Question: # update
I have made this table: I have 2 array's UGentArray and InternshipsArray. How can I set these in my table? instead of "Row column 1 data" and "Row column 2 data". My question is: I want the values from UgentArray and InternshipArray as 2 columns under Each title UGentID and Internships
'''
enter code here// Make table and display on screen.
$tbl_header = array();
$tbl_header[] = array("data" => "UGentID");
$tbl_header[] = array("data" => "Internships");
$tbl_row = array();
foreach($studentUGentID as $key => $value) {
for($i = 0; $i<count($value); $i++) {
$tbl_row[] = $value[$i]['value'];
}
}
$tbl_row[] = "Row column 2 data";
$tbl_rows = array();
$tbl_rows[] = $tbl_row;
$html = theme_table($tbl_header,$tbl_rows);
return $html;![enter image description here][1]
'''

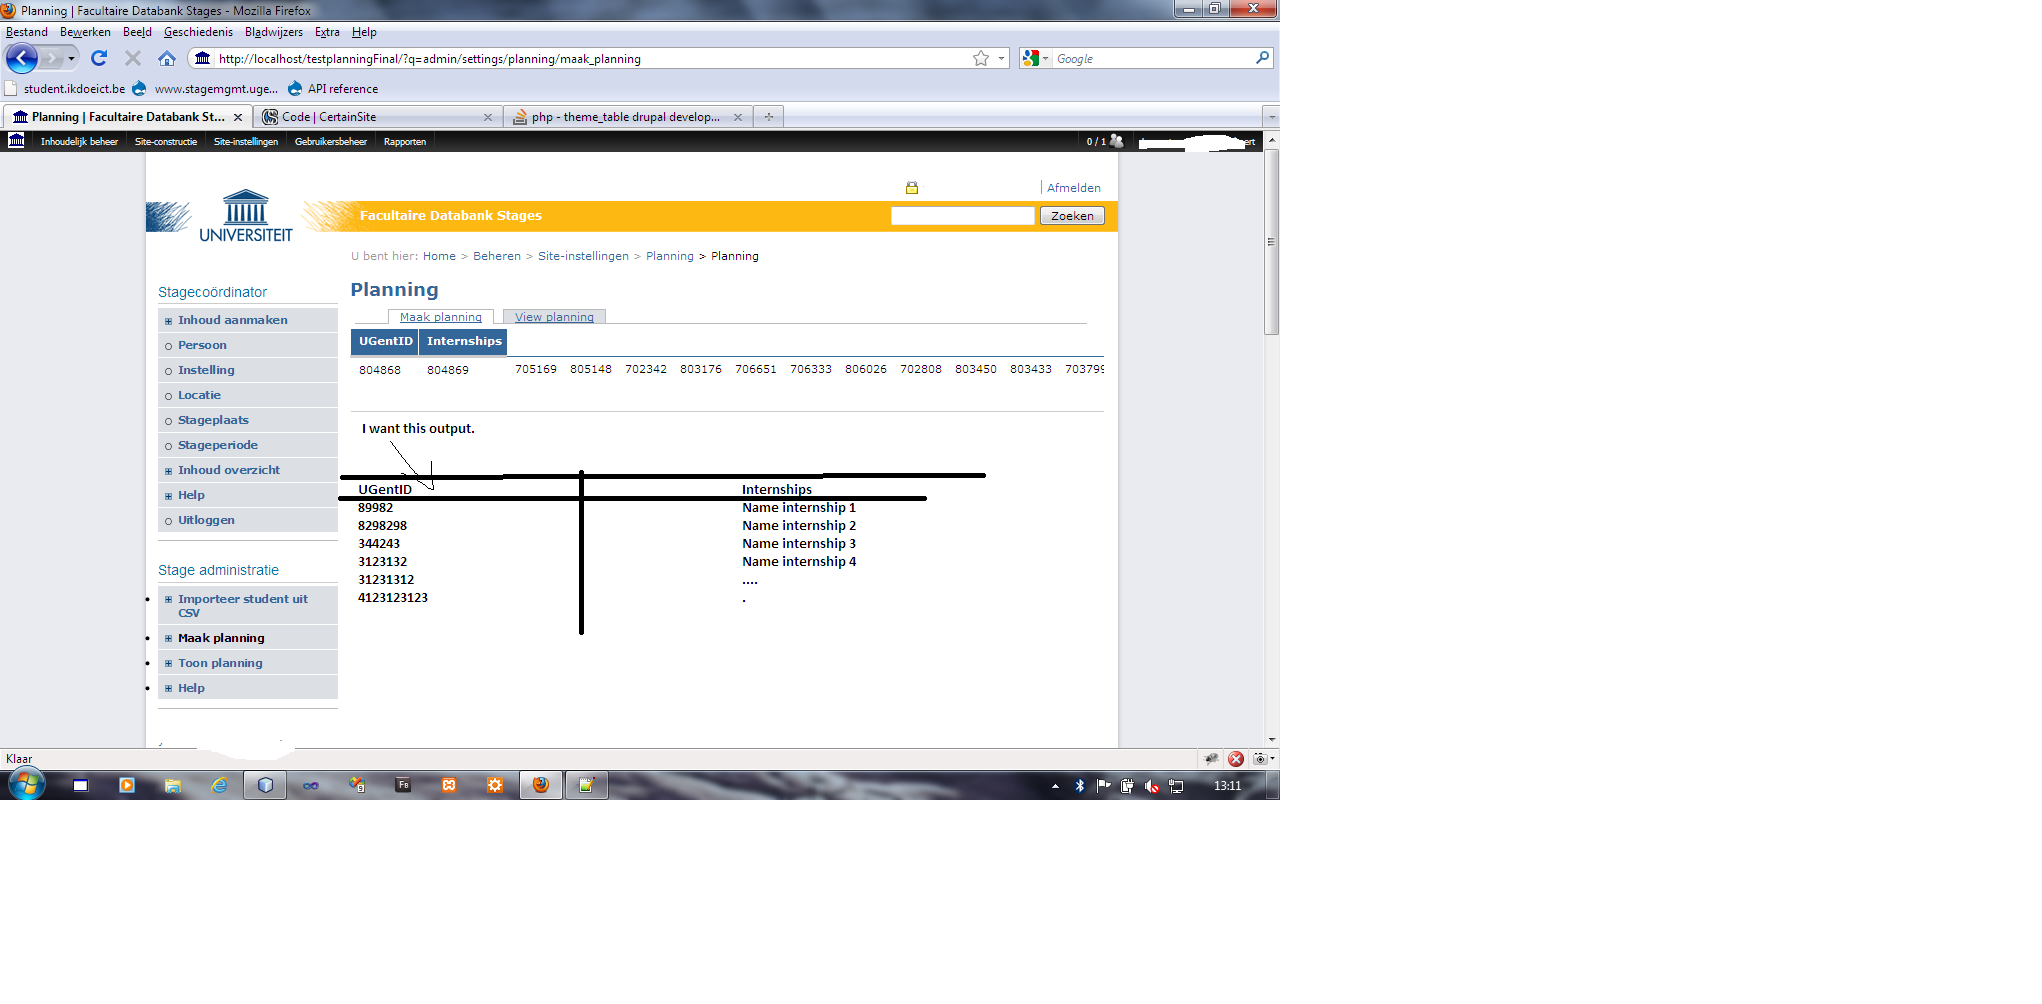
Answer: Without having an example of the data you are starting with it is difficult to give you exact code to solve your problem.
In general the best way to built tables in Drupal is like this:
'''
$table_headers = array(
t('UGentID'), // this is the header for the first column
t('Internships'), // this is the header for the second column
);
$table_rows = array()
foreach ($studentUGentID as $key => $value) {
$table_rows[] = array(
'column 1 data', // add all the data for the row one column
'column 2 data', // at a time
);
}
$html = theme('table', $table_headers, $table_rows);
'''
As I said without knowing what is in '$studentUGentID' and '$internships' I cannot help further.
With sample data I could help you more.